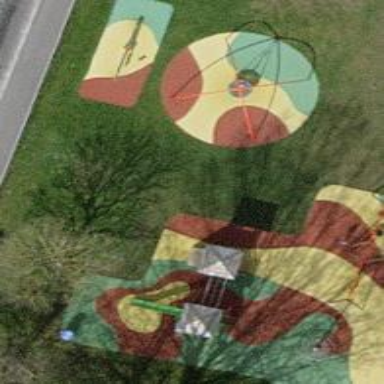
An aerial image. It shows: Playground area for leisure land.